Field crop: maize
Growth stage: 2
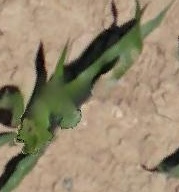
Species: maize